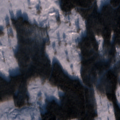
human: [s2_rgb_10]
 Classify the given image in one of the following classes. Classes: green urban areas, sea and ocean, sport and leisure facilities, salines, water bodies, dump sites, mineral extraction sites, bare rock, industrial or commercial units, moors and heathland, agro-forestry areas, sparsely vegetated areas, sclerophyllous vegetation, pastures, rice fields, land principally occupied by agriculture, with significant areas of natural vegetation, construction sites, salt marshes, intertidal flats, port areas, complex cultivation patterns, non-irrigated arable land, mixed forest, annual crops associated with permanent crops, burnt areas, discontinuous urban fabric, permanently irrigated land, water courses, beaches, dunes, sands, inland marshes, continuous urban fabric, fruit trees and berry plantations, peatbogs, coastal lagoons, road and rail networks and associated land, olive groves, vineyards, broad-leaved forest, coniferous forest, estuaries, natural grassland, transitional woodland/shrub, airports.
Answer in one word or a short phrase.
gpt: coniferous forest, transitional woodland/shrub, water bodies